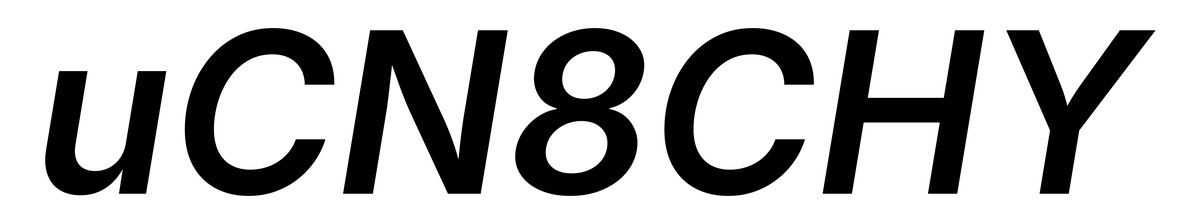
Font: Inter-Italic_SemiBold_Italic